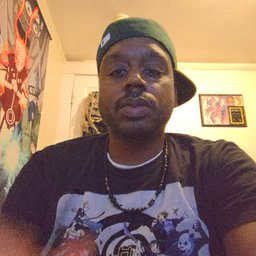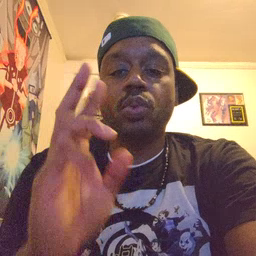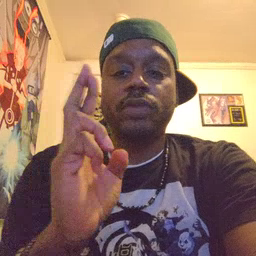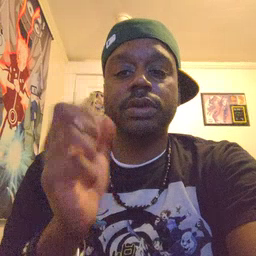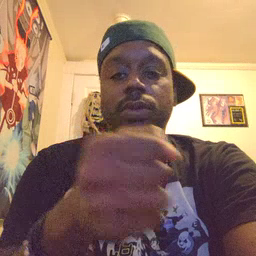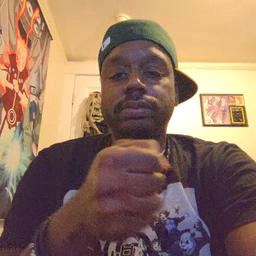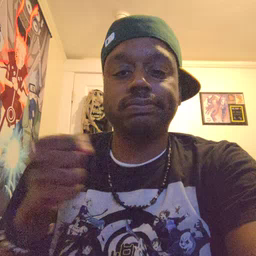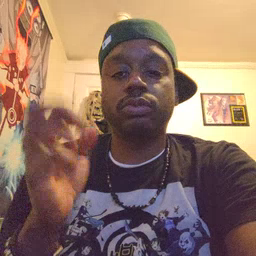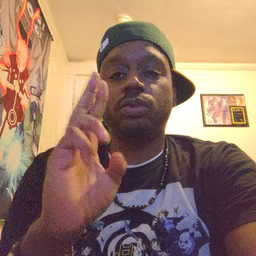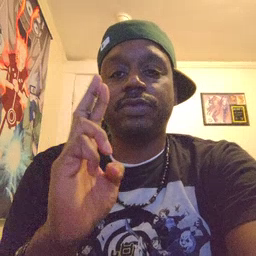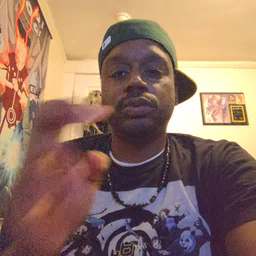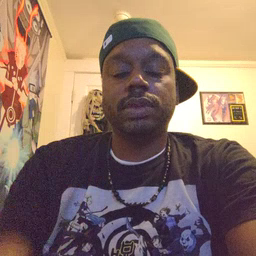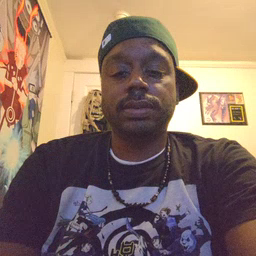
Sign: refrigerator